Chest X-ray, PA view. Patient: 46 years old, sex M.
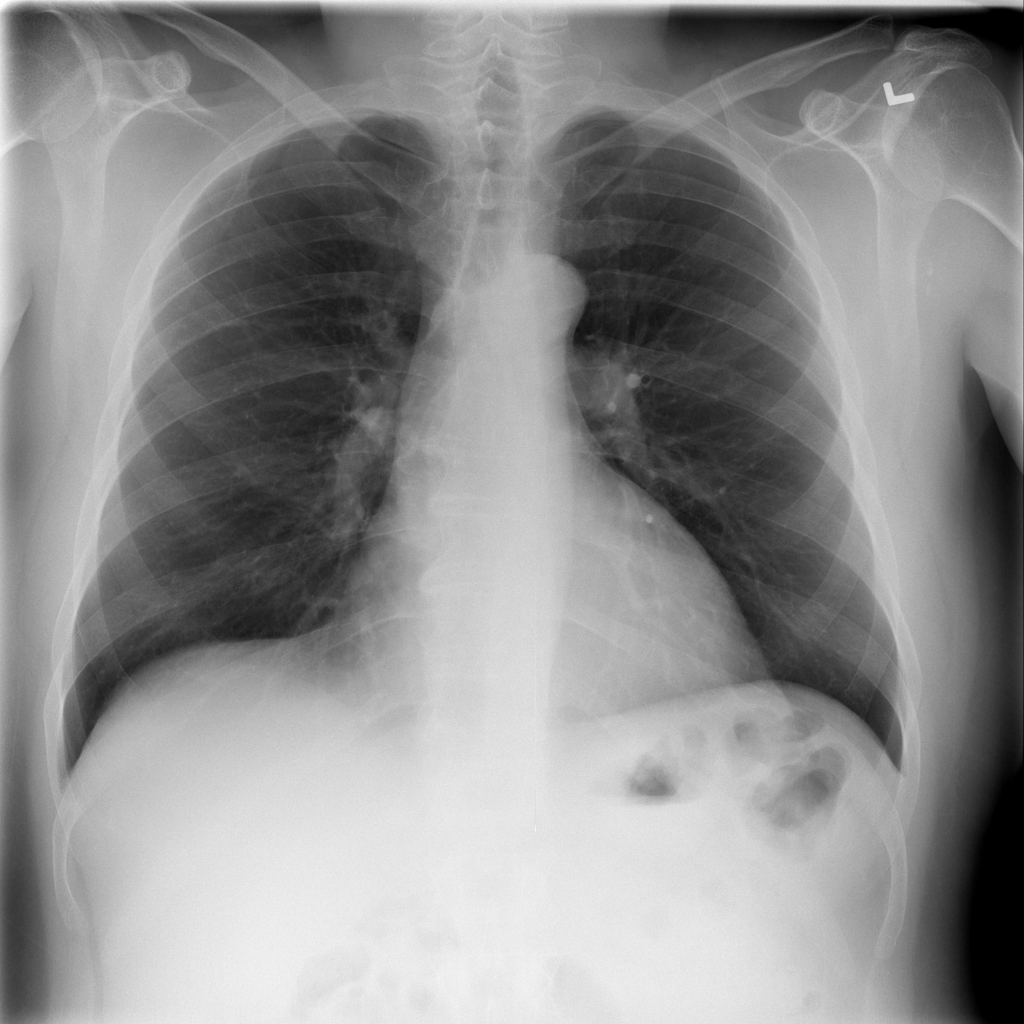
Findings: No Finding